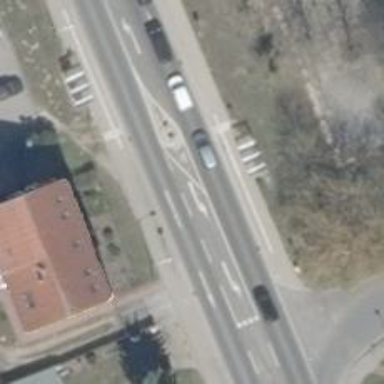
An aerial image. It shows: Secondary road with asphalt surface and sidewalks on both sides.